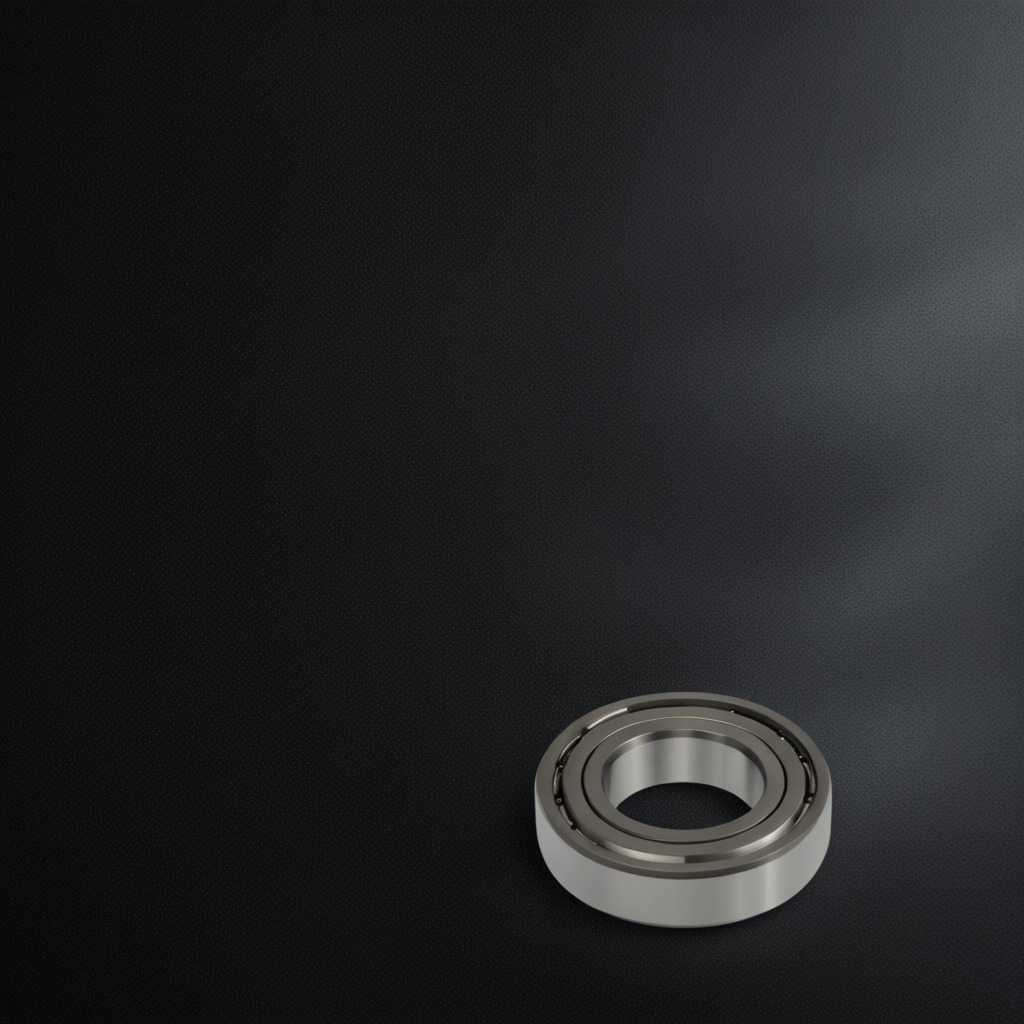
A metal ball bearing is lying on a clean granite tabletop covered with a black rubber mat inside a workshop at night dim ambient light soft shadows worn but beneath the mat